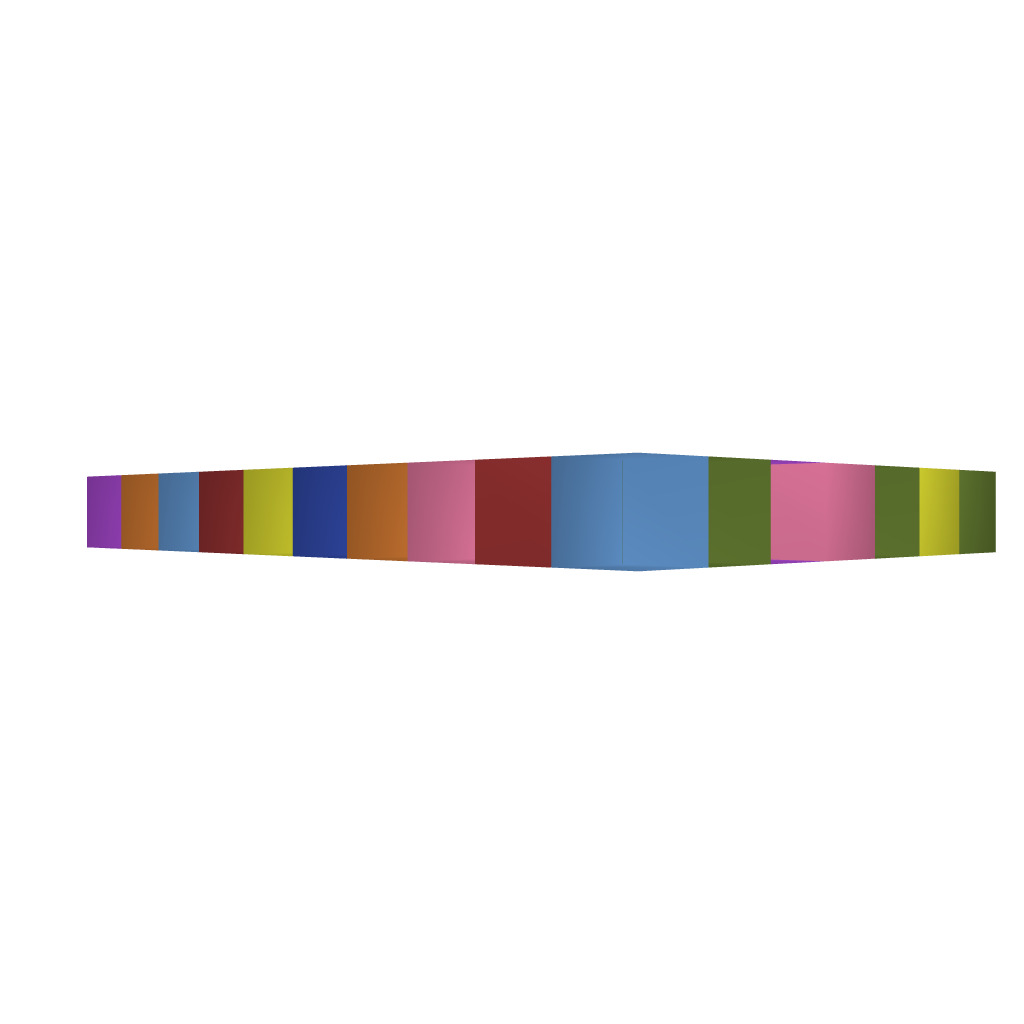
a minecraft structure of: Lake house